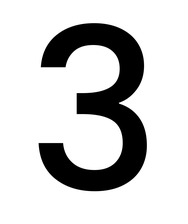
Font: Poppins-Medium